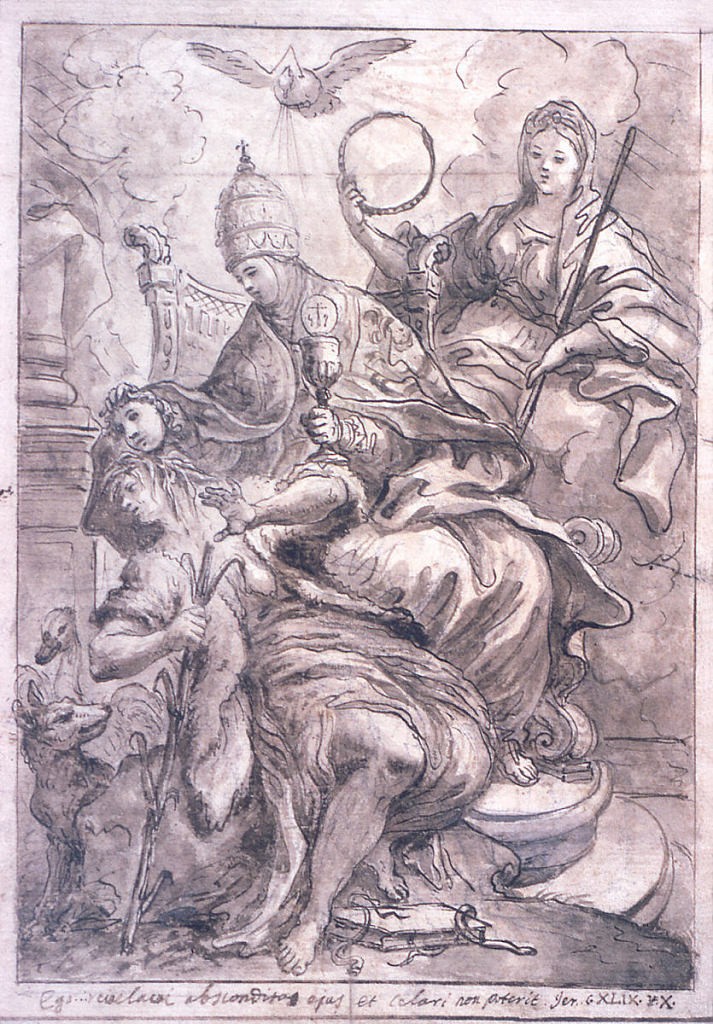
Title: Church Triumphant over Falsehood
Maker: Paolo de Mattheis, Italian, 1662 - 1728
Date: ca. 1700
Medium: Pen and brown ink, brush and wash, black chalk on paper
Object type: Drawing
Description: Drawing of falsehood depicted as a woman falling over while a bishop pulls off her mask.  He is seated with a chalice in his other hand.  Looking over his shoulder is the Virgin Mary (?) and a bird flies over at center.